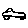
Label: car